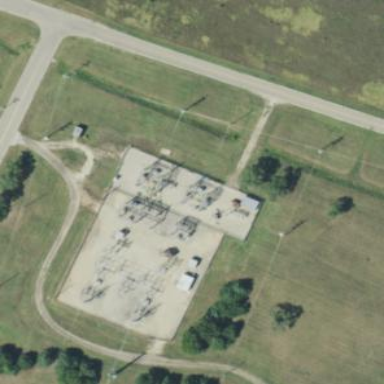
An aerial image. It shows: Power substation.